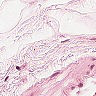
Metastatic tissue present: no